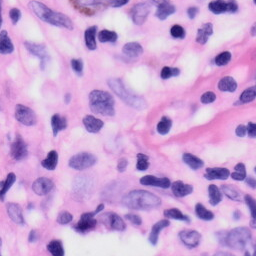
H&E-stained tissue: Skin